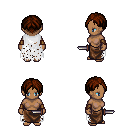
a pixel art fantasy rpg character, female body template, human, dark skin, white tattered cape, robe skirt, brown parted hairstyle, cloth bracers, dagger, four views (front, back, left, right), 2x2 character sprite sheet, small pixel art, hard edges, no anti-aliasing